Question: I'd like to ask you about the way to replace the text with icon (home icon as the first menu child).
My css is similar to this one:
<URL>
I've added this code at the end of the global.css:
'''
.sf-menu li:first-child a:before{
content: "
015";
font-family: "FontAwesome";
display: inline-block;
font-size: 33px;
line-height: 70px;
color: black;
}
.sf-menu li ul li a:before{
content:none!important;
}
'''
which gives:

What's the best way to hide the text "Clothing"?
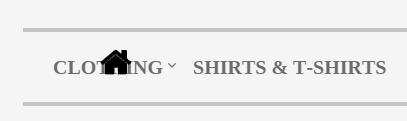
Answer: You just need to add
'''
text-indent: -9999em
'''
to .sf-menu li:first-child, to indent the text out of view a and then
'''
text-indent: 0
'''
to .sf-menu li:first-child a:before, to reset the property for the pseudo selector